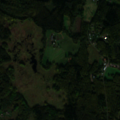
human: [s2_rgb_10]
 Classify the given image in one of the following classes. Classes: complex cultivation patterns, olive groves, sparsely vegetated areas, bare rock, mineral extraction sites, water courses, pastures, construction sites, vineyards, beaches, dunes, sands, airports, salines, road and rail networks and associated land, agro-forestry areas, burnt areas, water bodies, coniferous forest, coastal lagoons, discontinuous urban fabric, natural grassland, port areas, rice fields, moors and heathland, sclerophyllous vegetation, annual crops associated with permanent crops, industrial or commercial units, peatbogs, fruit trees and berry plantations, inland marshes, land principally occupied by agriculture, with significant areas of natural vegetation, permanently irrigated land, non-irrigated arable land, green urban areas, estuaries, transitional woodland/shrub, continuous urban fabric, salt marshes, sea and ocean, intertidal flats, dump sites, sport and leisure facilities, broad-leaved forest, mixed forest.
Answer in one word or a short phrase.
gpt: broad-leaved forest, mixed forest, peatbogs, water bodies